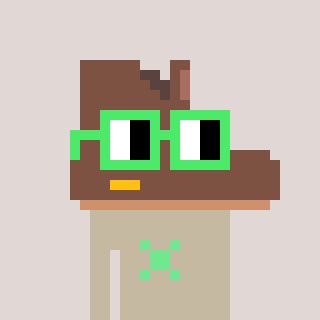
a pixel art character with square light green glasses, a boot-shaped head and a bege-colored body on a warm background